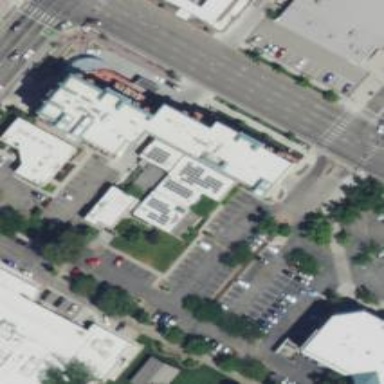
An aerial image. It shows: Cinema.